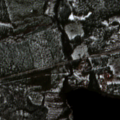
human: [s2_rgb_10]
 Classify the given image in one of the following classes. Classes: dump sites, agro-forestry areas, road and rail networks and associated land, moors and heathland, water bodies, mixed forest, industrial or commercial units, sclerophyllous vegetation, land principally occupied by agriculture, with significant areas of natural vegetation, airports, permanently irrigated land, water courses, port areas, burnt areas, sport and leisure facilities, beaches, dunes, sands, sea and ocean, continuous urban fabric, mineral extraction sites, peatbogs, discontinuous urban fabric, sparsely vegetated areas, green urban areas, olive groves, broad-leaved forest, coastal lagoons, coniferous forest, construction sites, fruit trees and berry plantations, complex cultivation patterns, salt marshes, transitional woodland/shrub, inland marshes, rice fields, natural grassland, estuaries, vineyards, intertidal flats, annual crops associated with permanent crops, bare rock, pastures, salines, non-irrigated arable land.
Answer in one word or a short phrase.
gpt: coniferous forest, mixed forest, transitional woodland/shrub, water bodies